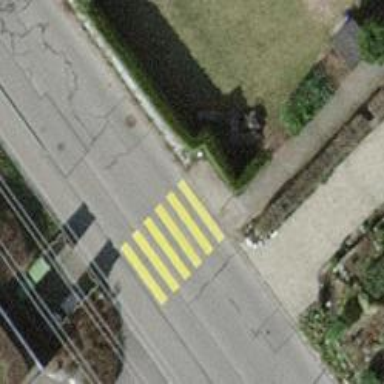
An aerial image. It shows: Uncontrolled zebra crossing on the road.